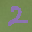
Label: 2